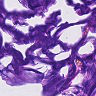
Metastatic tissue present: no